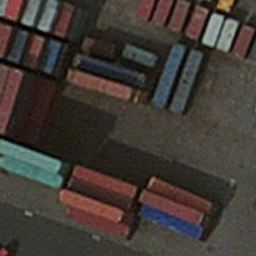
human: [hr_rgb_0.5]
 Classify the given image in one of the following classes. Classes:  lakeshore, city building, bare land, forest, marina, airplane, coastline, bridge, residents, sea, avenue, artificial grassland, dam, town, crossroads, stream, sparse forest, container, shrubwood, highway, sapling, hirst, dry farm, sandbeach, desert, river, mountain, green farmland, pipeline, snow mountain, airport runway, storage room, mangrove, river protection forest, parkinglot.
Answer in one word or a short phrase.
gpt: container